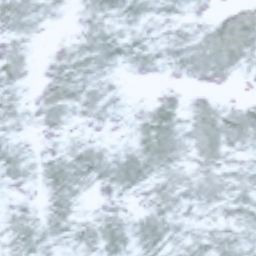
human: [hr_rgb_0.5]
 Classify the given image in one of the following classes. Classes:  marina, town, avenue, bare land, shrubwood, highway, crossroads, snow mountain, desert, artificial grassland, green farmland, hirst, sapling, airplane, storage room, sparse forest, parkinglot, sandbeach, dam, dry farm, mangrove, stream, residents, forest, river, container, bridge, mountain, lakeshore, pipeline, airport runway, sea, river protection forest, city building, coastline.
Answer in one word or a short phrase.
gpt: snow mountain